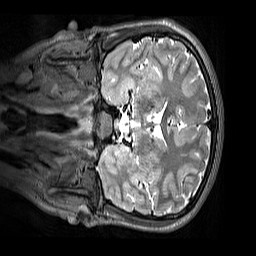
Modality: T2w
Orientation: coronal
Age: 11
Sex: male
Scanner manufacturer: siemens
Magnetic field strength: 3 T
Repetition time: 3.2 s
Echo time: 0.408 s